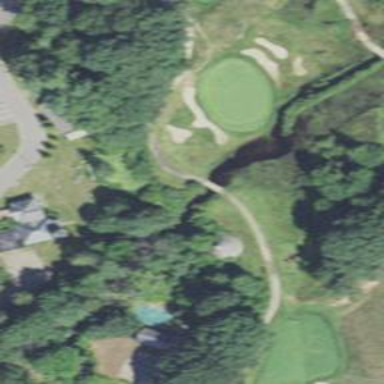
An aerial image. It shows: Service road that includes bridge over golf cart path.